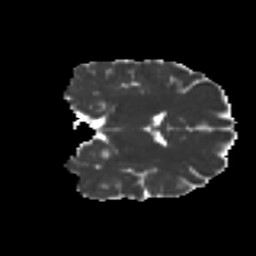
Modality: MD
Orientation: coronal
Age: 28
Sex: female
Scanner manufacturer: ge
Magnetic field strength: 3 T
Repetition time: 7.8 s
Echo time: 0.0606 s